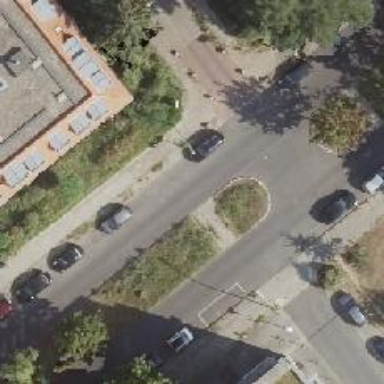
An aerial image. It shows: Tertiary road with asphalt surface. It is dual carriageway with parallel on-street parking on the right lane.